Question: I create a page that have flowing code:

'''
<div class="viewPort">
<div class="load">
<div class="item" id="1"></div>
<div class="item" id="2"></div>
<div class="item" id="3"></div>
<div class="item" id="4"></div>
<div class="item" id="5"></div>
<div class="item" id="6"></div>
<div class="item" id="7"></div>
<div class="item" id="8"></div>
<div class="item" id="9"></div>
</div>
</div>
'''
'''
.viewPort {
border: 1px solid #ddd;
width: 500px;
height: 280px;
overflow: scroll;
position: relative;
}
.load {
width: 900px;
height: 900px;
}
.item {
background: yellow;
/** display: none; **/
width: 300px;
height: 300px;
float: left;
}
'''
'''
$('.load').on('mouseenter','.item',function(){
//$(this).css('display','block');
var getID = $(this).attr('id');
alert(getID);
});
'''
<URL>
and content are hidden! If I enter the mouse into '.item' the '.item' element became visible, that was bad. I decided and try to change the function to that when I scroll and enter item to viewPort become visible?
but everything I tried did not work.
How can I do that?
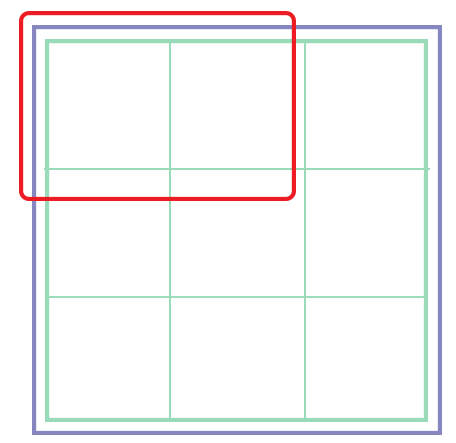
Answer: You can use Viewport Selectors plugin for jQuery. It's pretty straightforward.
Here's the link:
<URL>
You can use it like this:
'''
$('.element').each(function(){
if( $(this).is(':in-viewport') ){
$(this).fadeIn();
}
});
'''